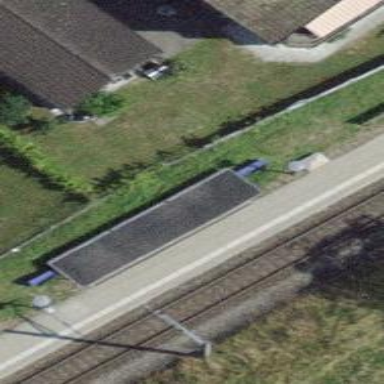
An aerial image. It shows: Railway station.